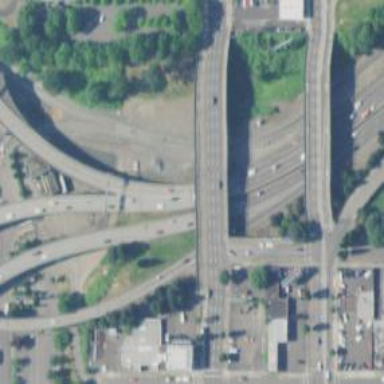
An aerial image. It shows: Connector bridge on motorway link.